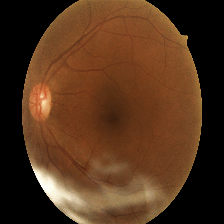
Diabetic retinopathy grade: Moderate